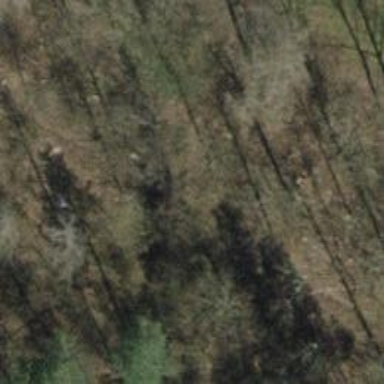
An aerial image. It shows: Woodchips steps.